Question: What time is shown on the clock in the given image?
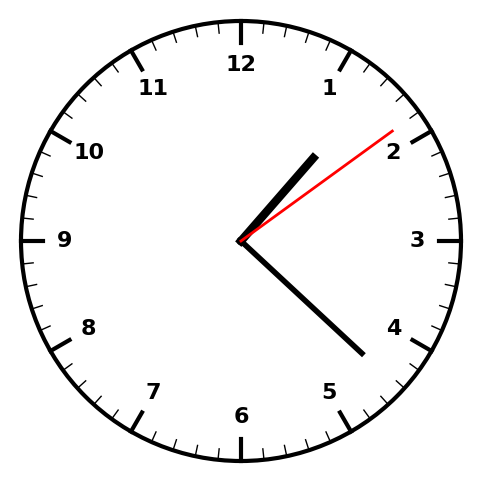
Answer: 01:22:09